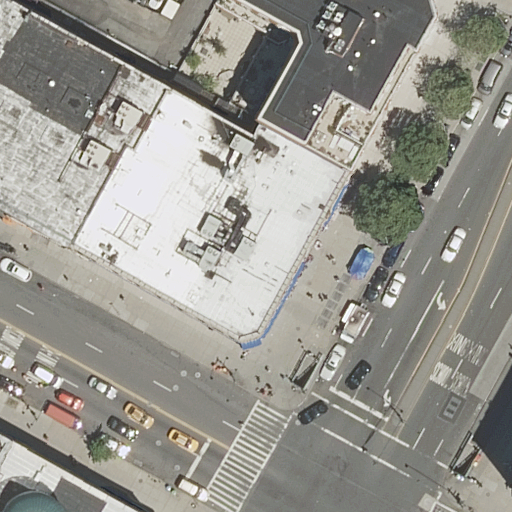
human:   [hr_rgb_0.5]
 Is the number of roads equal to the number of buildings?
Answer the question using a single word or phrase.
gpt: no

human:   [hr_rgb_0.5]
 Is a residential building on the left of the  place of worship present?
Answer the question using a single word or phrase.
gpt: no

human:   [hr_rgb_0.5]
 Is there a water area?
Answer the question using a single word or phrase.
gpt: no

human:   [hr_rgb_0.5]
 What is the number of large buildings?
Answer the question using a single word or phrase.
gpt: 2

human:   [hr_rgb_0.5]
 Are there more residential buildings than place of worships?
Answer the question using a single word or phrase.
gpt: yes

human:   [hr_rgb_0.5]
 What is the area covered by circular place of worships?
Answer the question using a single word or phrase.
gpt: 0m2

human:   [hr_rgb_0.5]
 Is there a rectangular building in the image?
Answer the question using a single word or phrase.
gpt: yes

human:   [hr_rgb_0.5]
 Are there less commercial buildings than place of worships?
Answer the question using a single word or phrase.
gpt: yes

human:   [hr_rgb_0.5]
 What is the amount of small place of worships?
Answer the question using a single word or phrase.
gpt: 1

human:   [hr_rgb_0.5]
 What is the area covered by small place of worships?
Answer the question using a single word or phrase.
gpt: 39m2

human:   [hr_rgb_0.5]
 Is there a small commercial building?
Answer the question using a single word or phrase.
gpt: no

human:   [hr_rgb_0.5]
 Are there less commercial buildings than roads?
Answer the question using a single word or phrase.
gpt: yes

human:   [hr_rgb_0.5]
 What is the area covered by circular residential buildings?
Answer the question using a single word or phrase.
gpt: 0m2

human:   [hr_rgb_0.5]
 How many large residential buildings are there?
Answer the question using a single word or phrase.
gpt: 2

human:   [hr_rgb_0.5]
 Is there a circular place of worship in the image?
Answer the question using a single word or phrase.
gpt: no

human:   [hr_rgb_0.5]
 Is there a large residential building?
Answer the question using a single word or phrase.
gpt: yes

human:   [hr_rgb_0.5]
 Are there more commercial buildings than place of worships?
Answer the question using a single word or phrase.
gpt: no

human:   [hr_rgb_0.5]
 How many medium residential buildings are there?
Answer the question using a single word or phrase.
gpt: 0

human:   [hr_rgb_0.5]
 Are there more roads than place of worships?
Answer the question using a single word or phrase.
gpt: yes

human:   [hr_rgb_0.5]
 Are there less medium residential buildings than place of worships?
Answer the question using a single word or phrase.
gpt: yes

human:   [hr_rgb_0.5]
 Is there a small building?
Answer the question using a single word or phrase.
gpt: yes

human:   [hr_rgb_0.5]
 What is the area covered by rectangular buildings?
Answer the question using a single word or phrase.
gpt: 42m2

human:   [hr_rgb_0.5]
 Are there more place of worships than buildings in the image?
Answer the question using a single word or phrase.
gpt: no

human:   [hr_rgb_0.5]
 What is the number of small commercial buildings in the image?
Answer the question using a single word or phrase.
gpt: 0

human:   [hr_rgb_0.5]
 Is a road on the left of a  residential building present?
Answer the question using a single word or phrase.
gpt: yes

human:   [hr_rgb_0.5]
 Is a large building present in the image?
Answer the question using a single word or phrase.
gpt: yes

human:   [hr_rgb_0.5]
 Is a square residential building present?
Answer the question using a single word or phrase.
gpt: no

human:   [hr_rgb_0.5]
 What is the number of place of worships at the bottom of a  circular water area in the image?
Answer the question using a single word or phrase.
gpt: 0

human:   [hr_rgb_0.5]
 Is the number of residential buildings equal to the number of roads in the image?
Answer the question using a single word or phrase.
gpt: no

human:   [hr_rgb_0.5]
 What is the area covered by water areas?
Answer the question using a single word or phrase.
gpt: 0m2

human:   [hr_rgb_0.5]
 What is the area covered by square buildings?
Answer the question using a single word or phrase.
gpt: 0m2

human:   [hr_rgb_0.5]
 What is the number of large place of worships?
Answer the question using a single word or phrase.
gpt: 0

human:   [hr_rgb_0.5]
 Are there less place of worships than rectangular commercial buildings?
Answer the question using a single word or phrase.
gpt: no

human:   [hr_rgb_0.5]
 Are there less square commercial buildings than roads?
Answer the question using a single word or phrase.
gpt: yes

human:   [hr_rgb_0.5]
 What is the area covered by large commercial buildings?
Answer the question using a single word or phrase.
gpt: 0m2

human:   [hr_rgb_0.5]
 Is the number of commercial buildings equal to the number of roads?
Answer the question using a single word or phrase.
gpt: no